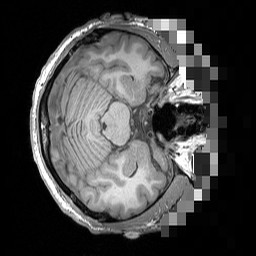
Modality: T1w
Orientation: axial
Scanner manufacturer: siemens
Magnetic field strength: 3 T
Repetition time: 1.5 s
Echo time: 0.00291 s